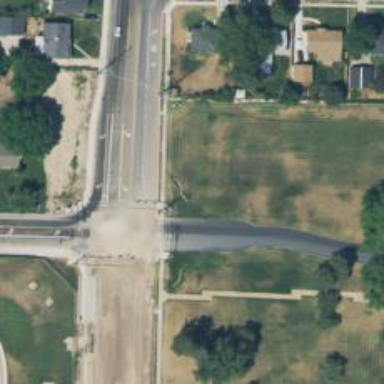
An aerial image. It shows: Crossing road.